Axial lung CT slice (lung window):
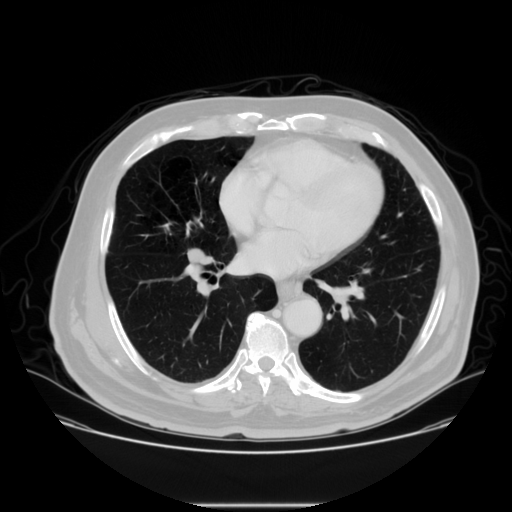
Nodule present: no